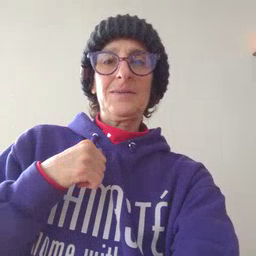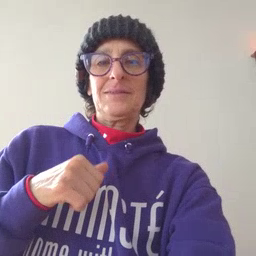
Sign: carrot